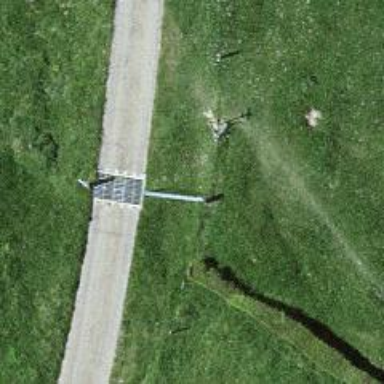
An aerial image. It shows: Kissing gate.